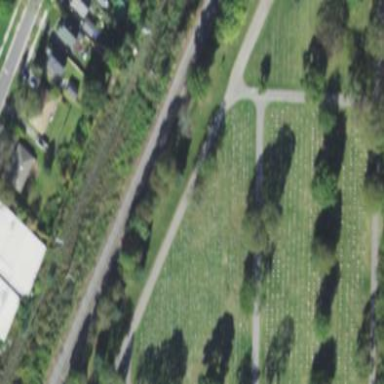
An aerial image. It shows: Historical memorial located in graveyard.